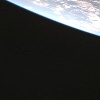
Label: space